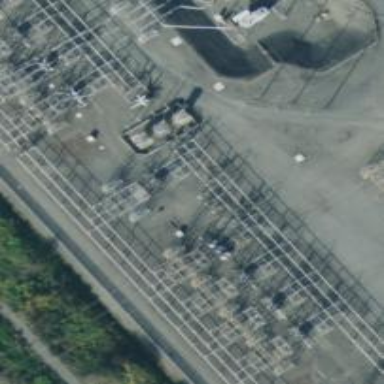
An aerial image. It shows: Switch used for power control.